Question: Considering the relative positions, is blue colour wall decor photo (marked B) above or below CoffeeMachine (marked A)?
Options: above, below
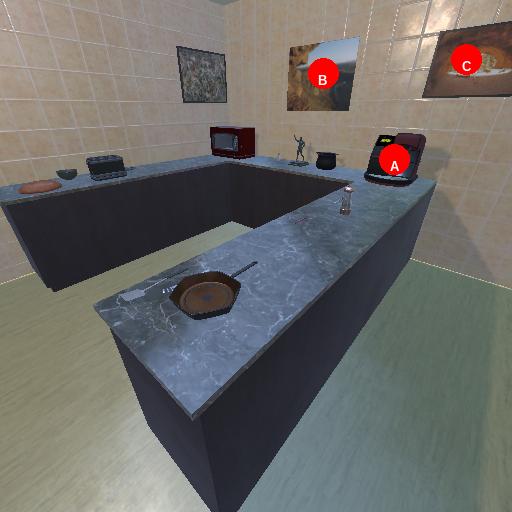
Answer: above